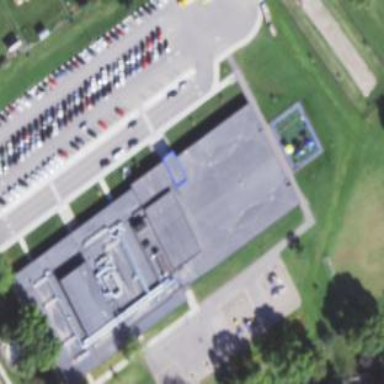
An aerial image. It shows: School.